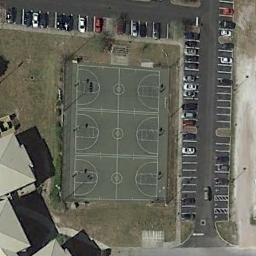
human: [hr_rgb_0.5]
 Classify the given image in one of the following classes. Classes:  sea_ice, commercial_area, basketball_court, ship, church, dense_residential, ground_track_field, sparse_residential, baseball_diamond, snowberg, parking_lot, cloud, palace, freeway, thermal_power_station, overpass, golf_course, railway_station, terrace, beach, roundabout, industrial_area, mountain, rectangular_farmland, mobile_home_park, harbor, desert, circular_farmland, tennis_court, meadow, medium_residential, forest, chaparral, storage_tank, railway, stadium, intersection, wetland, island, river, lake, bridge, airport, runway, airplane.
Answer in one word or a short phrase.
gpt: basketball_court